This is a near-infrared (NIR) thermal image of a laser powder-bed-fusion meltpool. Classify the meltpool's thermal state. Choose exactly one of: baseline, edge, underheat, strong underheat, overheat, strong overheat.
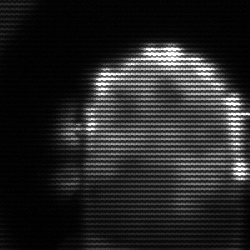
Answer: baseline